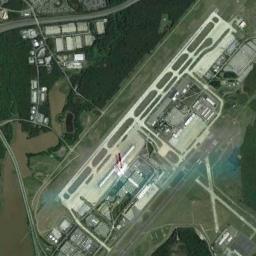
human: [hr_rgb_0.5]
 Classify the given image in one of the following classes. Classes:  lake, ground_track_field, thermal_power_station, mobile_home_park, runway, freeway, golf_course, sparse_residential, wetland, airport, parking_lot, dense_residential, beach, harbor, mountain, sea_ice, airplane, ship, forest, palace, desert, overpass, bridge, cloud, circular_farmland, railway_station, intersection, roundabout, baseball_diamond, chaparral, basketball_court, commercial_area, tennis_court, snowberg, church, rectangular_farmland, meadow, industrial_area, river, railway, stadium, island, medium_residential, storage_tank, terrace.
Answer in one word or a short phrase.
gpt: airport